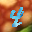
Label: 4